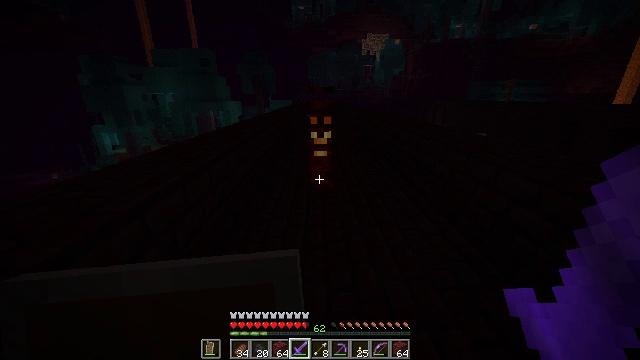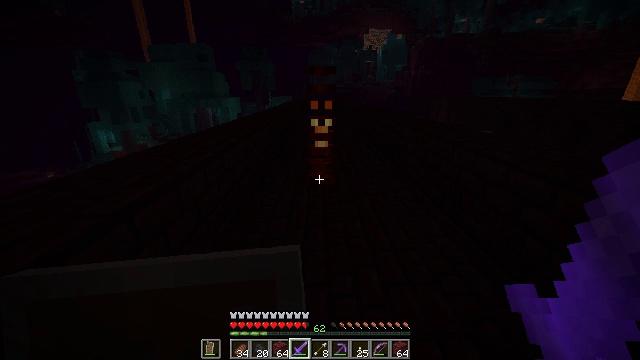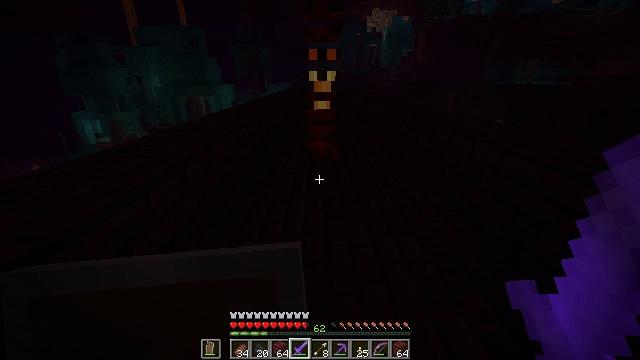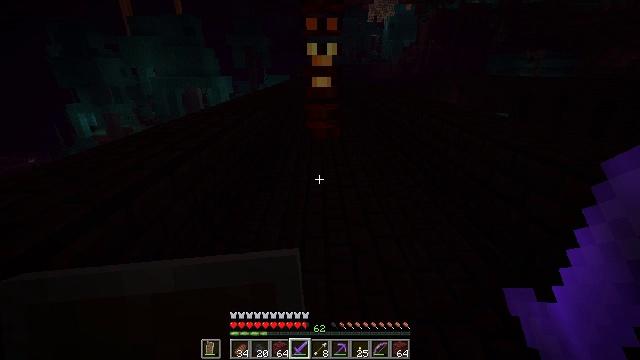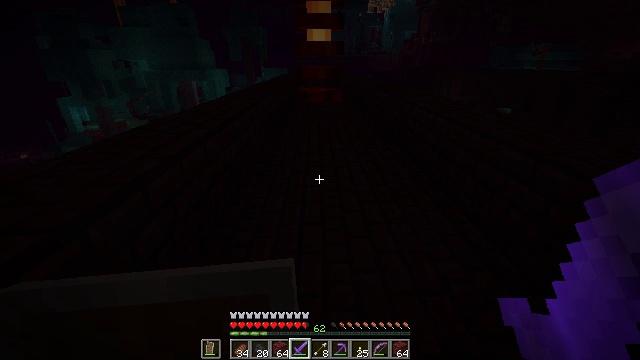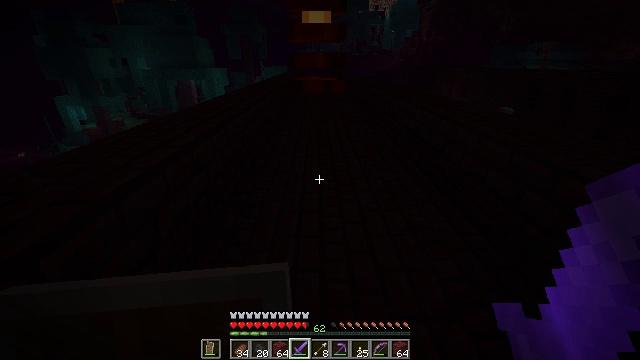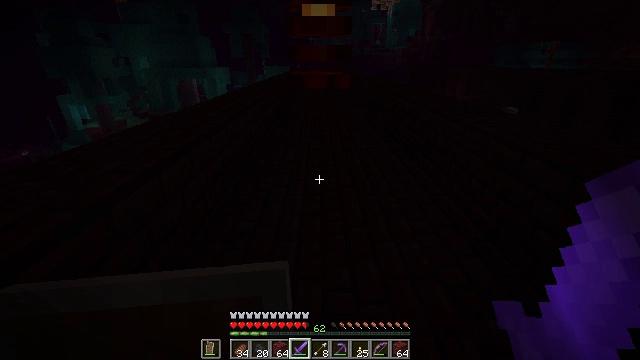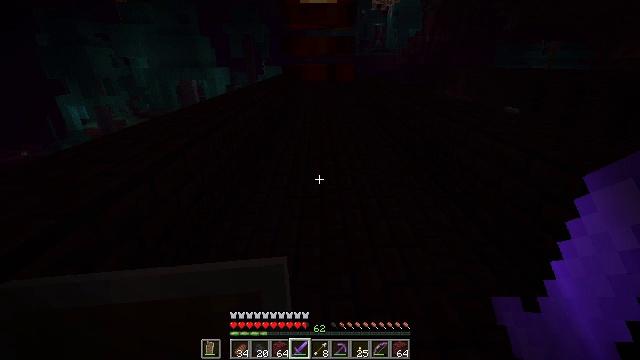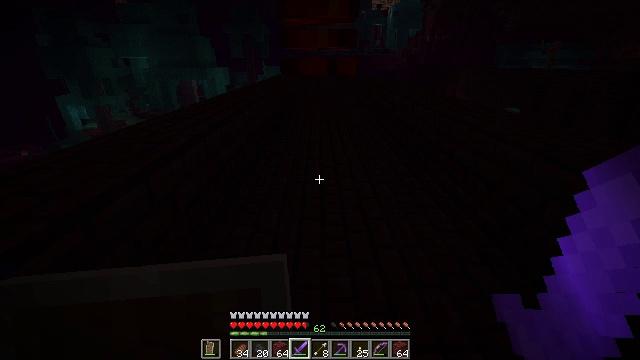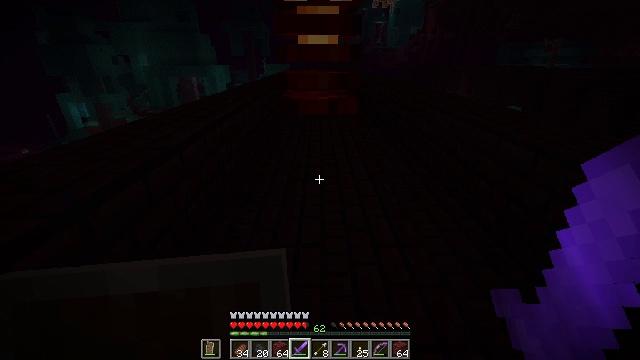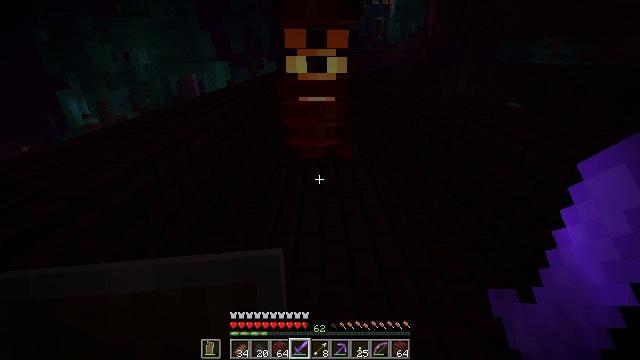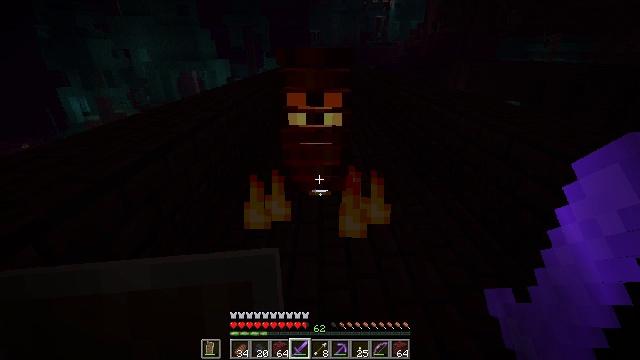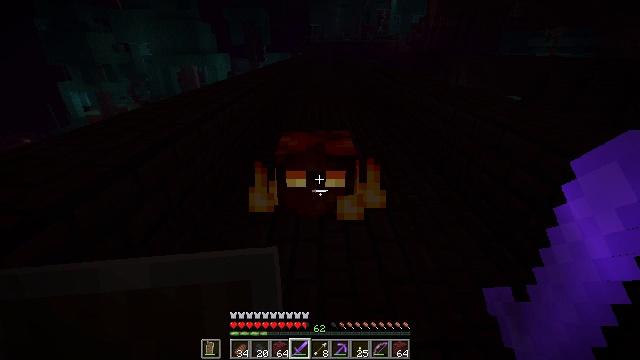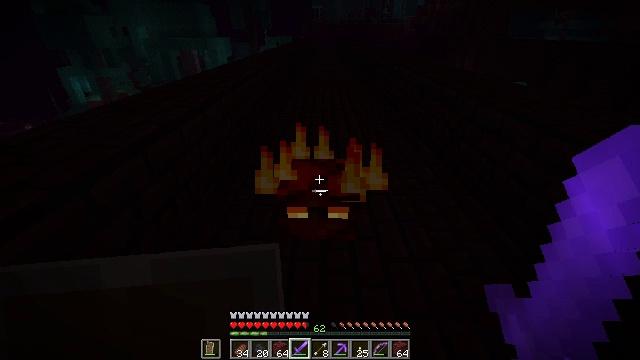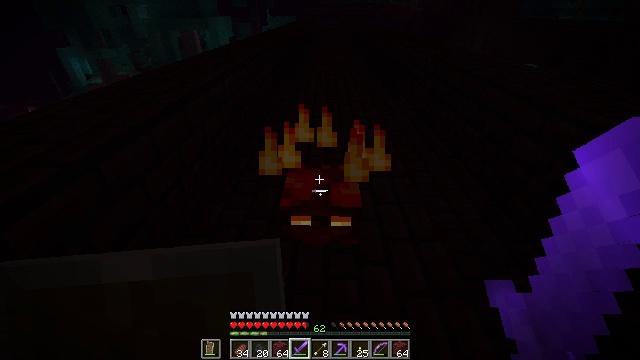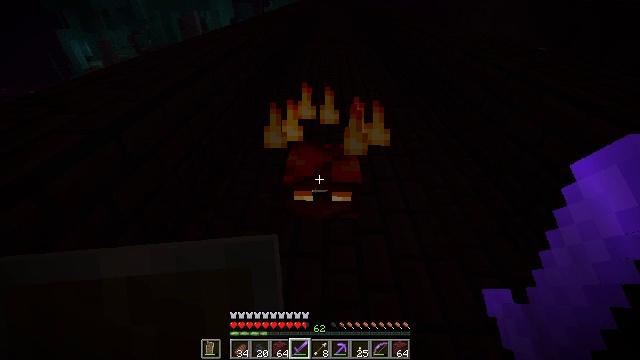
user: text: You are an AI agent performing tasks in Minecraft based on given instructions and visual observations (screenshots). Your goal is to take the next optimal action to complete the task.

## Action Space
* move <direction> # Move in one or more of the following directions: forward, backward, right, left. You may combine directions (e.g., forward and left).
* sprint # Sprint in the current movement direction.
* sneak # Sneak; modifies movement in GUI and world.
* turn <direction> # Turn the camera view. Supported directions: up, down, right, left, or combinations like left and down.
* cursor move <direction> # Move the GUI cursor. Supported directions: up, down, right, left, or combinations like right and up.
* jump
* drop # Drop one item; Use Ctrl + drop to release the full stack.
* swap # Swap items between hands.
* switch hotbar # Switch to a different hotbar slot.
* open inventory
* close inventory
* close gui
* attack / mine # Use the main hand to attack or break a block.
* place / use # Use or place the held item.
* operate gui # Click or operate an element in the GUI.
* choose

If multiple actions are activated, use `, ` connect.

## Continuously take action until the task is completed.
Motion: motion action
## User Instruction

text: Defeat a magma cube.
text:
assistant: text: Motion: move forward
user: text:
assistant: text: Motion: move forward, turn down
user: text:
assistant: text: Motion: move forward, turn down
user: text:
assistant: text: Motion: move forward, turn down
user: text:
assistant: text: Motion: move forward
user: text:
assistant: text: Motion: no_op
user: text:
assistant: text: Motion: no_op
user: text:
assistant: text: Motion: no_op
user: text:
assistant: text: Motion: move back
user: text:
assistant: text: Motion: move back
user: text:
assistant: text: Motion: move back
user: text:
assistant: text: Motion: turn down
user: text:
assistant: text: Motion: turn down
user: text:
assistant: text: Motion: move back, turn down
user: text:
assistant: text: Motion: move back, turn down, attack / mine
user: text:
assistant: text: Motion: move back, turn down, attack / mine
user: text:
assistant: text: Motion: attack / mine
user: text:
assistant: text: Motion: attack / mine
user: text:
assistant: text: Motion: attack / mine
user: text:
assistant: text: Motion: attack / mine